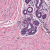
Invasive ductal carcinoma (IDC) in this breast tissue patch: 0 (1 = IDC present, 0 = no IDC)